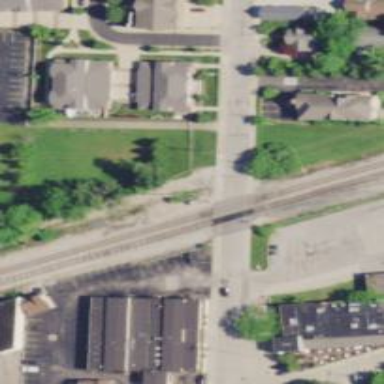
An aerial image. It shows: Level crossing with lights on the railway.